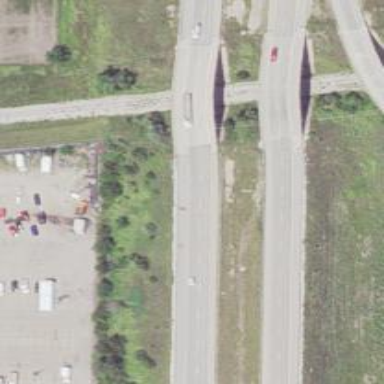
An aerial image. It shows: Motorway bridge with asphalt surface.